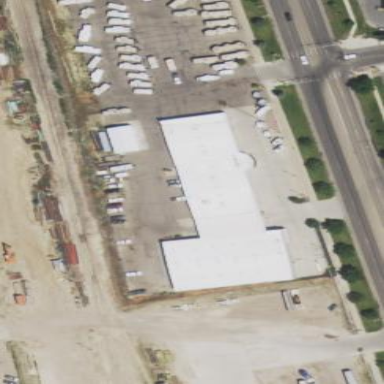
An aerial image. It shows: Caravan shop located in building.